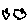
Label: hexagon